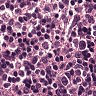
Metastatic tissue present: no